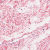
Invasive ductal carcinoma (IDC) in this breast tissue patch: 0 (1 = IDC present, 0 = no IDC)